Question: I can't get my '${invoiceTotalCsv}' parameter to respond to math equations. I am taking it from from a CSV file in which it is a number, usually with a decimal place.
The below code works, but if '${invoiceTotalCsv} = 10', then the log writes '101', not 11. This leads me to believe the variable is passed as a string. BUT, I've tried Parameters.toInteger() which throws a 'NumberFormatException'.
No other clues are given by JMeter.

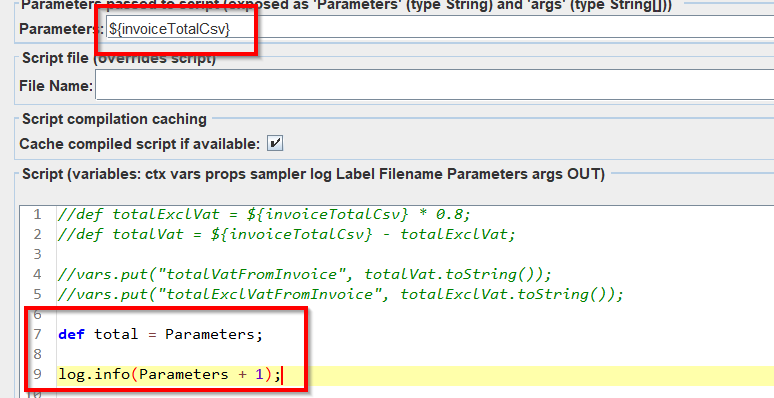
Answer: You need to convert String to number/int, in groovy script:
'''
def total = Parameters as double
'''